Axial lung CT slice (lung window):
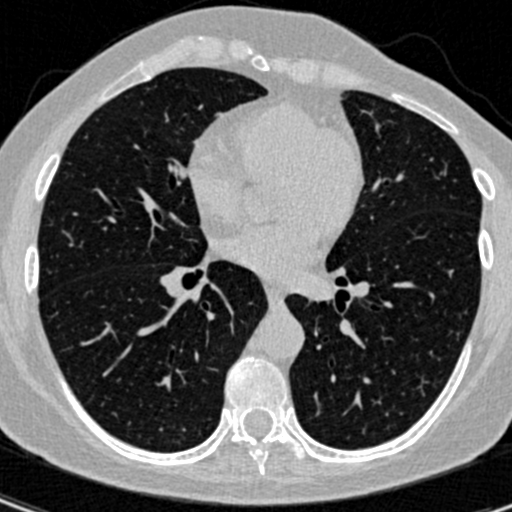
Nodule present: no